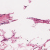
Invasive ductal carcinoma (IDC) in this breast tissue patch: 0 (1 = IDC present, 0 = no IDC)